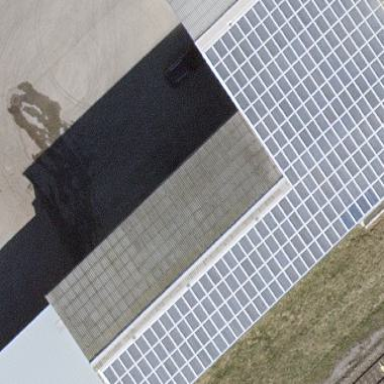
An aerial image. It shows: Solar power generator with photovoltaic panels.